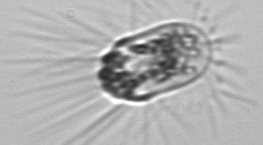
Label: Corethron_hystrix